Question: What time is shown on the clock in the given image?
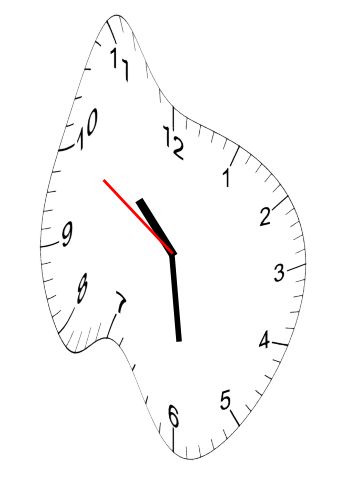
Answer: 10:28:50